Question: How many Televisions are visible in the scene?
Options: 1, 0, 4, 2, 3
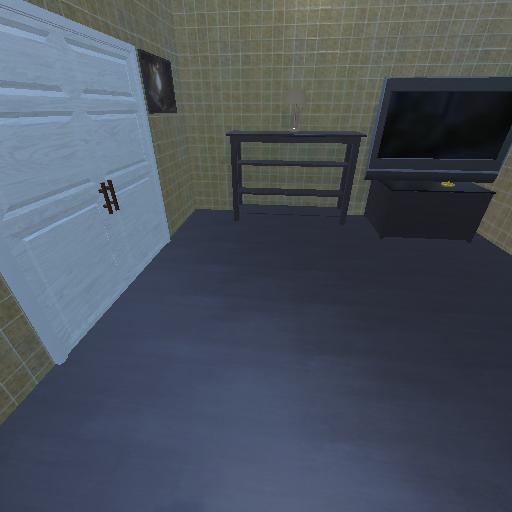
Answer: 1